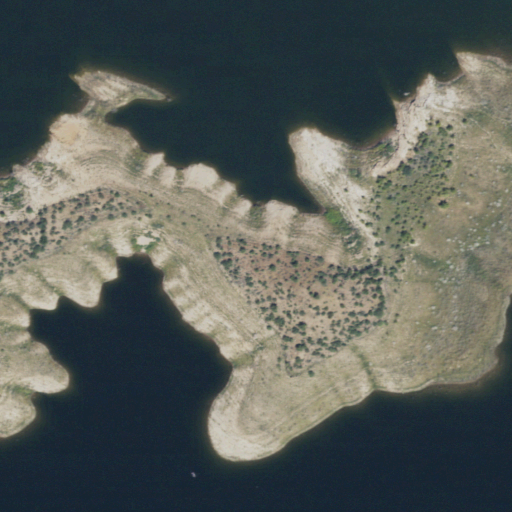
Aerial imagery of island in Arizona named Rabbit Island containing open water, shrub, and grassland